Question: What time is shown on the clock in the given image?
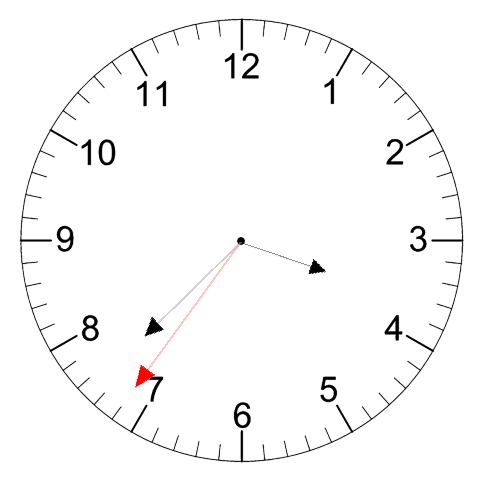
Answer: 03:37:36